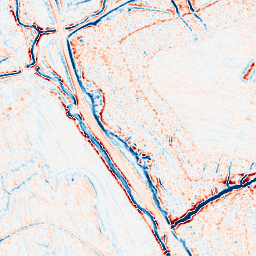
Category: edge_preserving
Decomposition family: bilateral
Decomposition parameters: d: 9
sigma_color: 75
sigma_space: 25
Upsampling method: bicubic
Upsampling parameters: scale: 2
Upsampling scale: 2